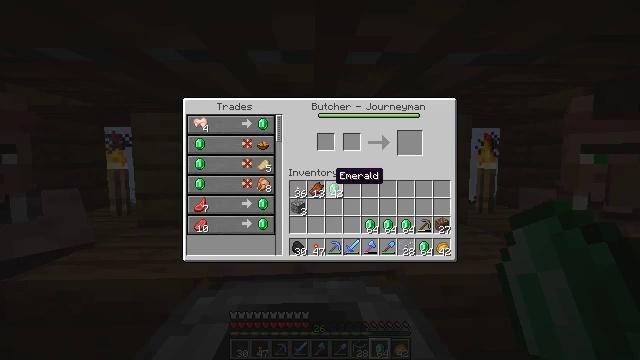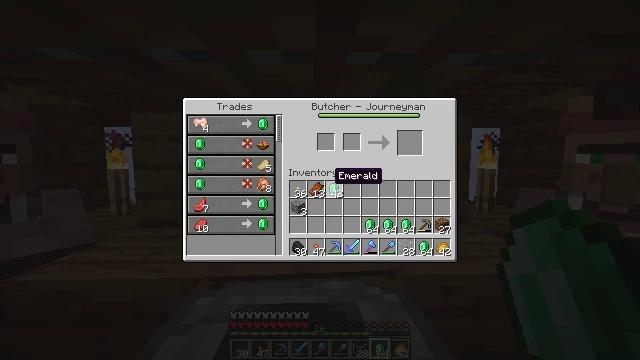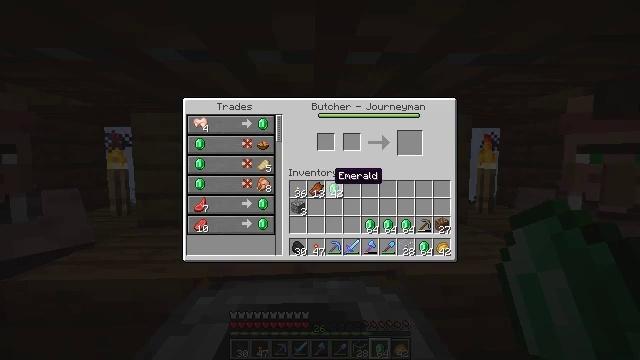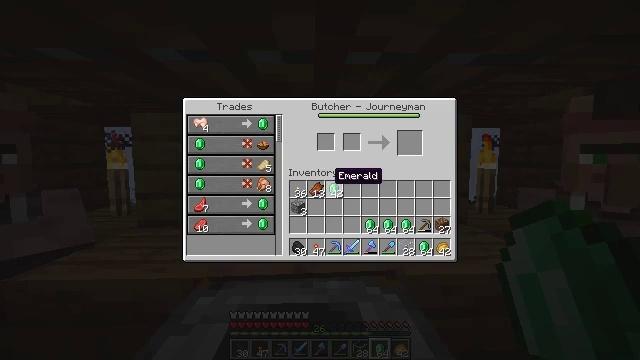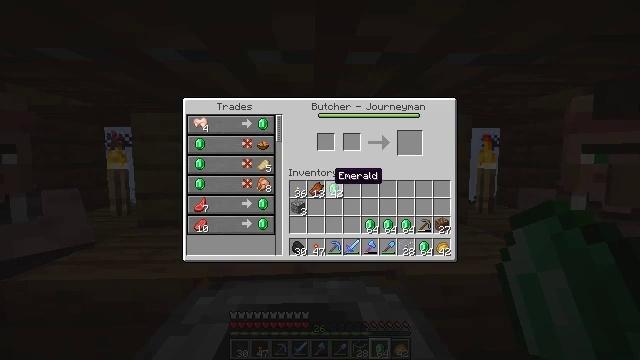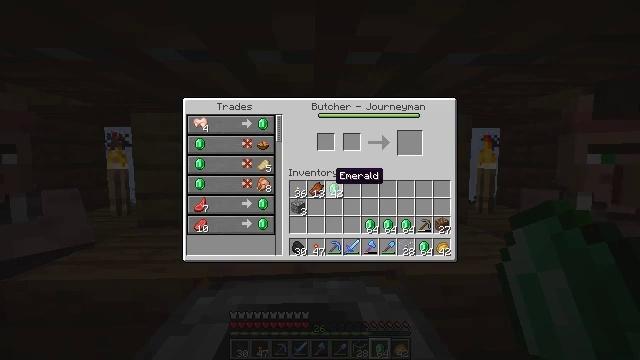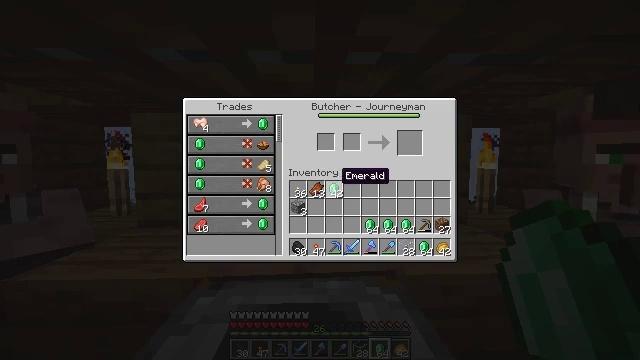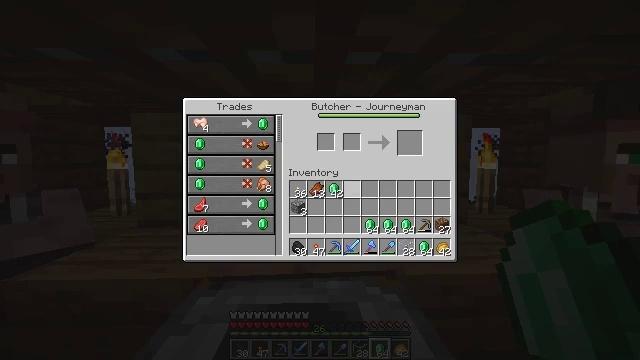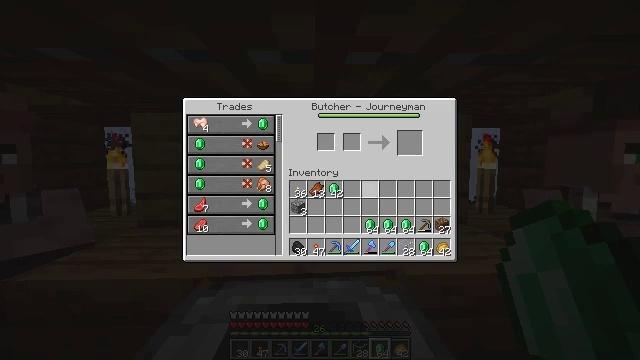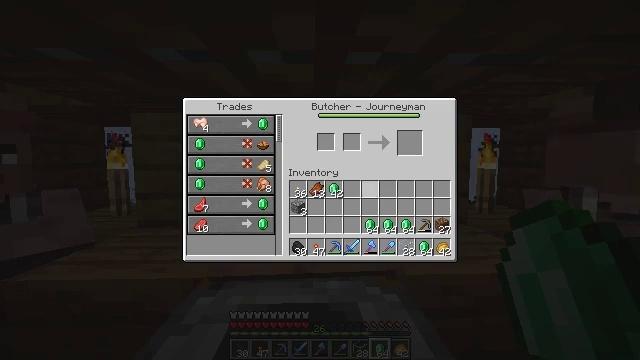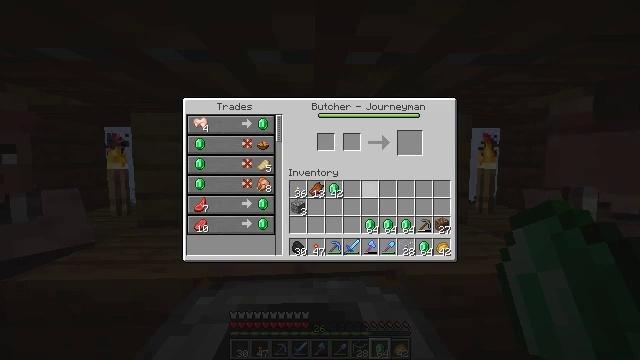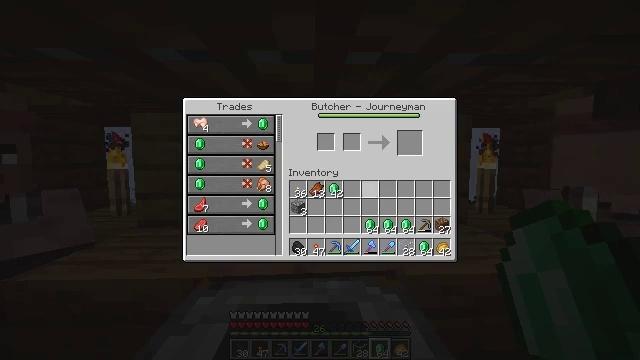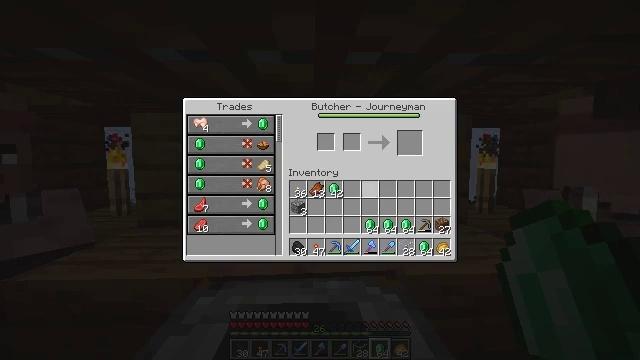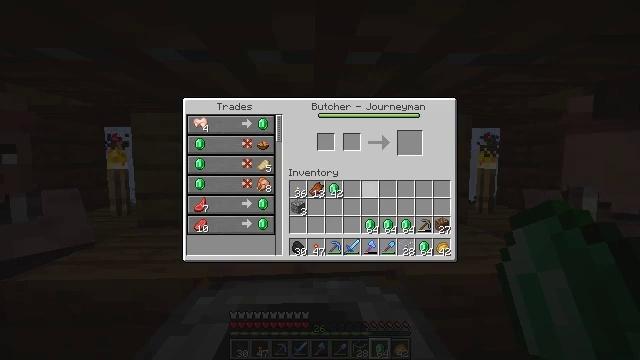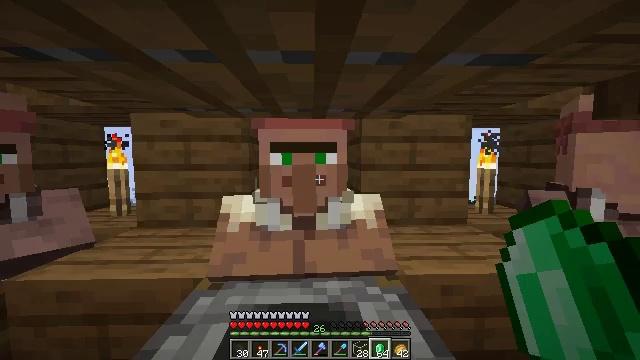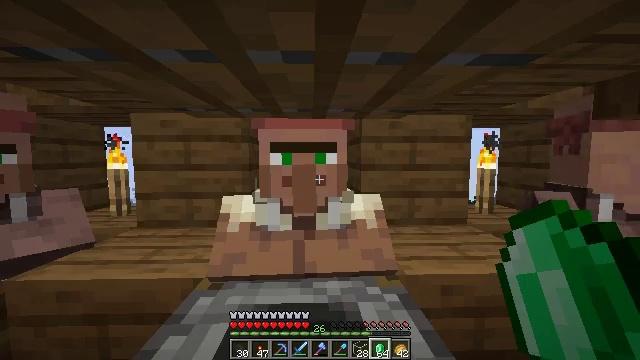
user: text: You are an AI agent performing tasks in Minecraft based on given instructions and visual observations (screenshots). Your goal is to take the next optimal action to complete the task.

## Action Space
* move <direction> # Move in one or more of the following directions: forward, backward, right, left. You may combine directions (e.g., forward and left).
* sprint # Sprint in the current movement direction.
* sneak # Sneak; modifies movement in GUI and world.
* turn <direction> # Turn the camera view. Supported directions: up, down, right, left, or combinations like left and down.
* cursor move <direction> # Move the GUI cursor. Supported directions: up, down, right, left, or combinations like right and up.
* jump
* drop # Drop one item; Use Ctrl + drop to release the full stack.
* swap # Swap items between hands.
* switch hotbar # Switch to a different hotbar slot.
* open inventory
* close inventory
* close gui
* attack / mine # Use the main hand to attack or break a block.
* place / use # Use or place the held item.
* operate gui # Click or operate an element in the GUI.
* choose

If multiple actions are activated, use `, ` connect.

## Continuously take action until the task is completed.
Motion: motion action
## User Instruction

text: Use the crafting table to craft rabbit stew.
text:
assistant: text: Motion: no_op
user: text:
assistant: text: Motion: no_op
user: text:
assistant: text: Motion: no_op
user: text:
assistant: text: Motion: no_op
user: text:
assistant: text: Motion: no_op
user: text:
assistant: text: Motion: no_op
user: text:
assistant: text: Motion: cursor move right
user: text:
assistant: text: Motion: cursor move right
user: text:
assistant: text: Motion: no_op
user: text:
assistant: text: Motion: no_op
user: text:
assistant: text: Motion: no_op
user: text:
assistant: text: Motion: no_op
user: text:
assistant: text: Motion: no_op
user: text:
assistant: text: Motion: no_op
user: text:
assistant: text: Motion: close gui
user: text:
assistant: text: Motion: no_op
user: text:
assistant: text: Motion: turn right
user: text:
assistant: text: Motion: turn right and down
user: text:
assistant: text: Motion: turn right and down
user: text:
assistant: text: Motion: turn right and down
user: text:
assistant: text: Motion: turn right and down
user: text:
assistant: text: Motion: turn right and down
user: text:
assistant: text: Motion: no_op
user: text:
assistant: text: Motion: move forward
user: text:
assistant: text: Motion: move forward
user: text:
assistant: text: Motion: move forward
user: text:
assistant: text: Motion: move forward
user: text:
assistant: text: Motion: move forward, sprint
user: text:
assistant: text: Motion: move forward, sprint, turn left
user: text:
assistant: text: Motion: move forward, sprint, turn left and up